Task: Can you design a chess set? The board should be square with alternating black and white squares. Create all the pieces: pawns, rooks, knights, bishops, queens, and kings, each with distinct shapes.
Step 4567:
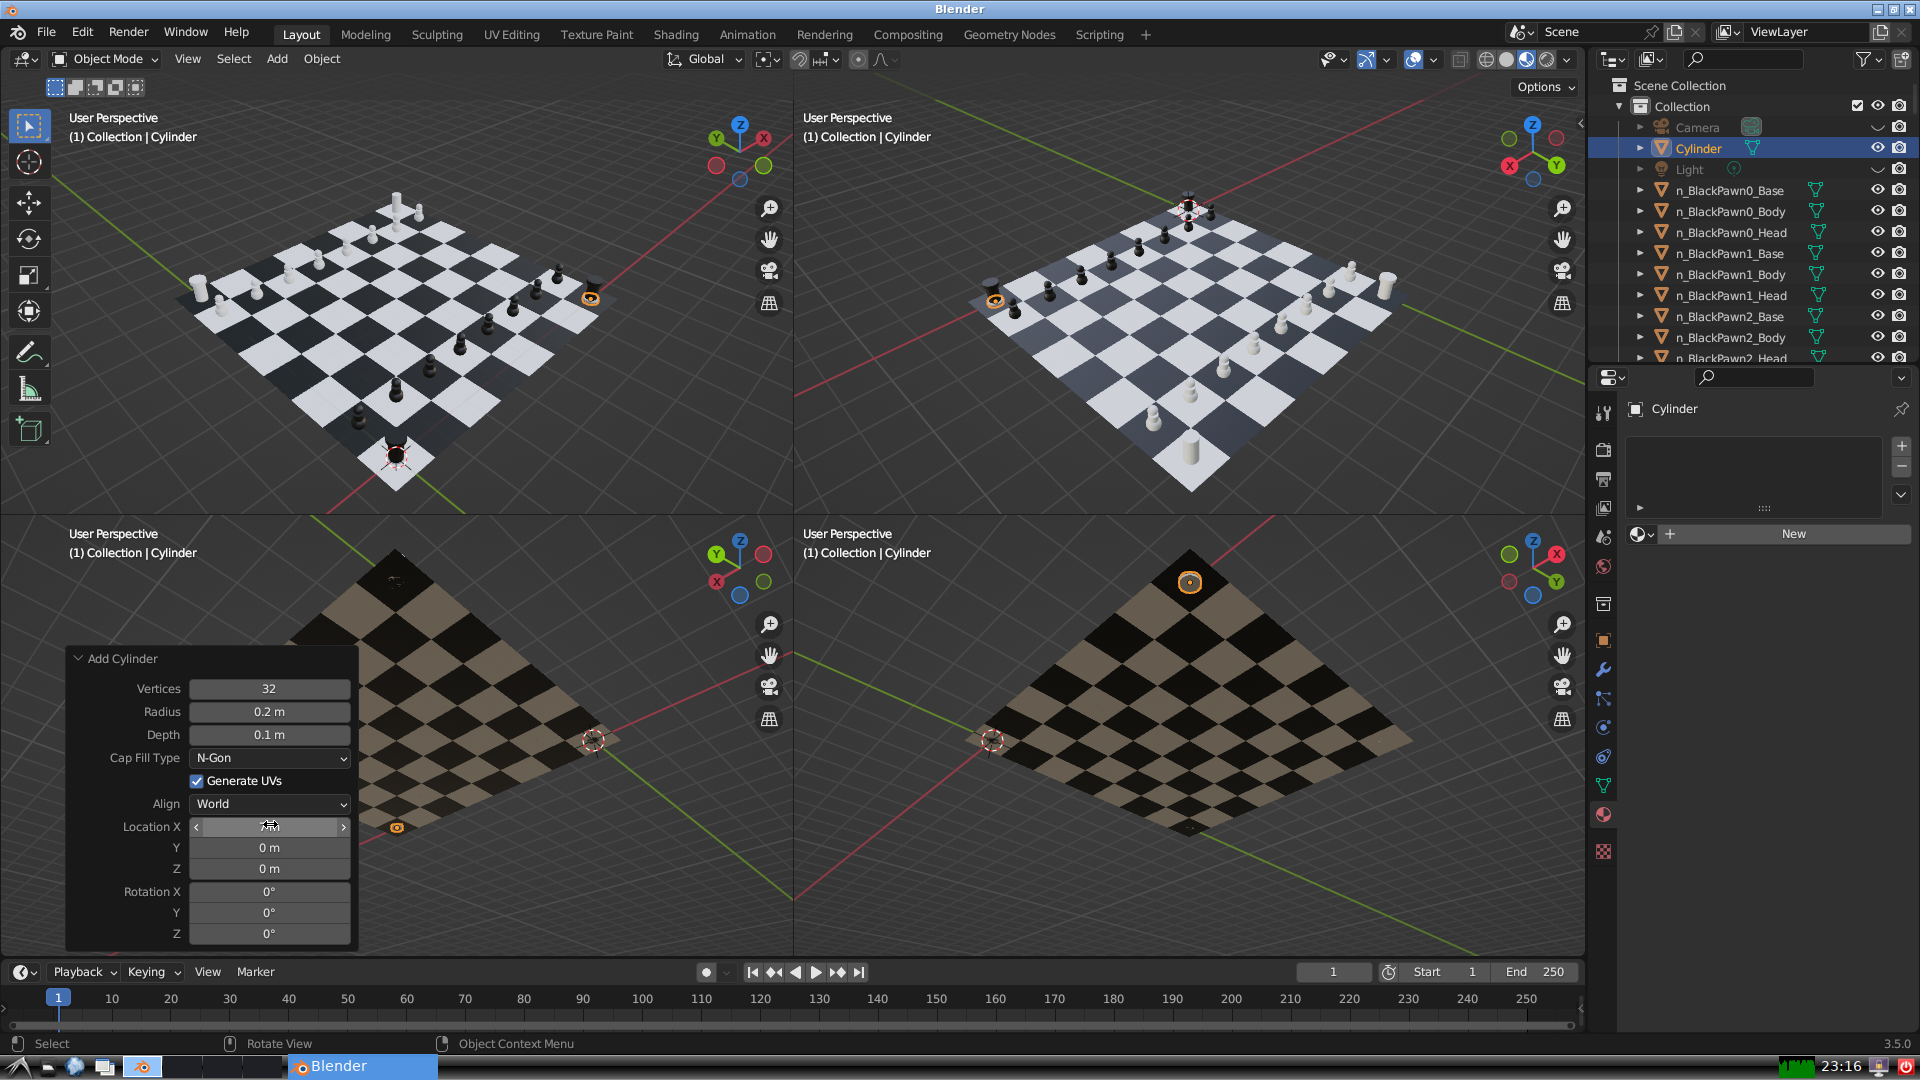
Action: {"mouse_move": [270, 844]}